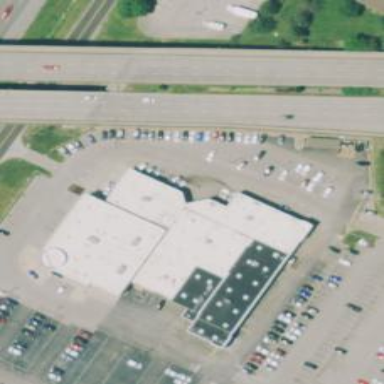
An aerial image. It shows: Building that houses car repair shop.